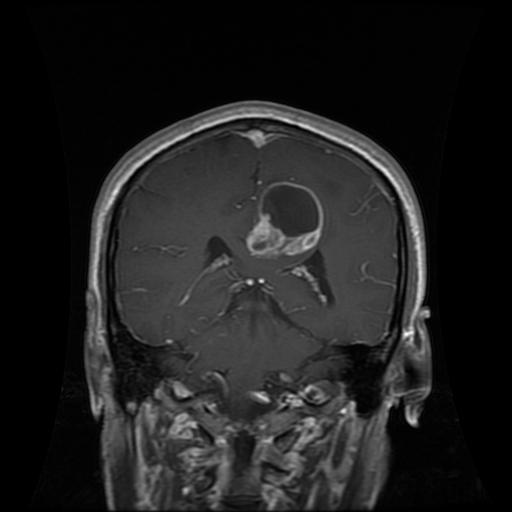
Label: glioma